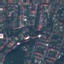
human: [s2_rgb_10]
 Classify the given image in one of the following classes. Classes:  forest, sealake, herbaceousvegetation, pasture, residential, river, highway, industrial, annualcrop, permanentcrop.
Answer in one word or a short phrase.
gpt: Residential